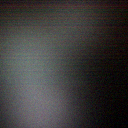
Screen state: off